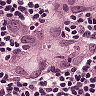
Metastatic tissue present: yes